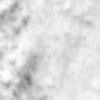
Label: no_change